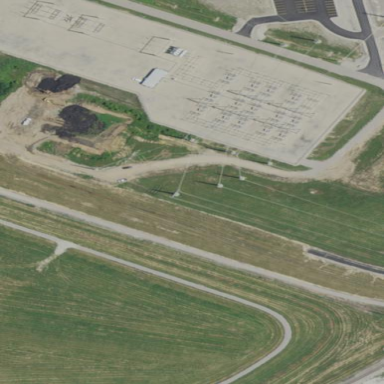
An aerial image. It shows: Power substation specializing in generation.